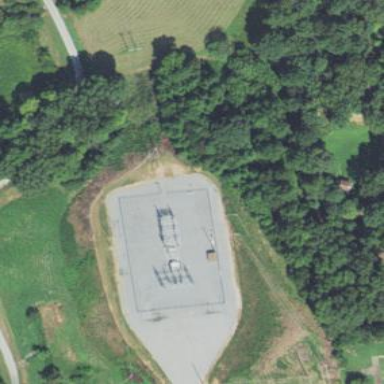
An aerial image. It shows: Distribution level power substation enclosed by fence.